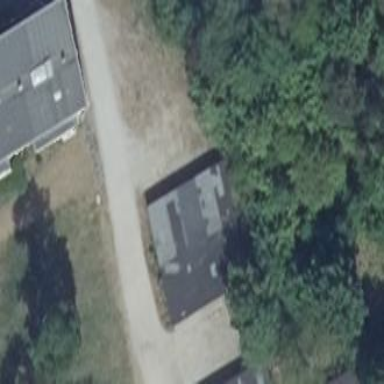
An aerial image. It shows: Cluster of garages with flat roofs covered in black tar paper. The buildings are beige in color.